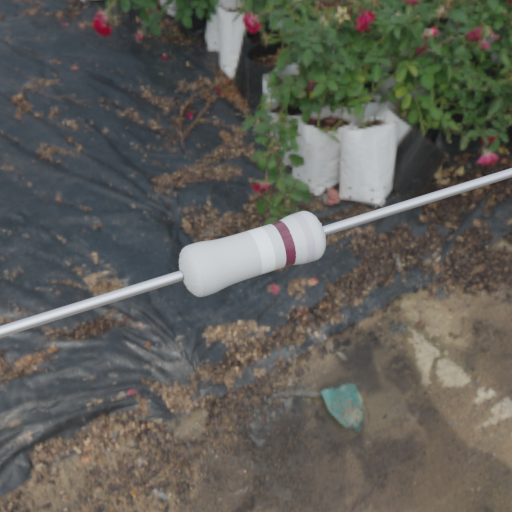
Resistor colour bands (in order): white, brown, silver